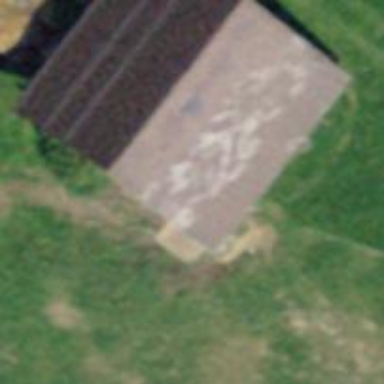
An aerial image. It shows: Barn.